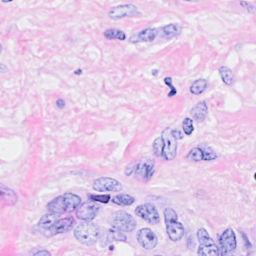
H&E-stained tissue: Breast